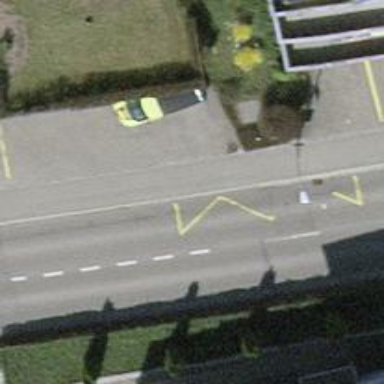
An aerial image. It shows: Public transport stop position.